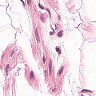
Metastatic tissue present: no